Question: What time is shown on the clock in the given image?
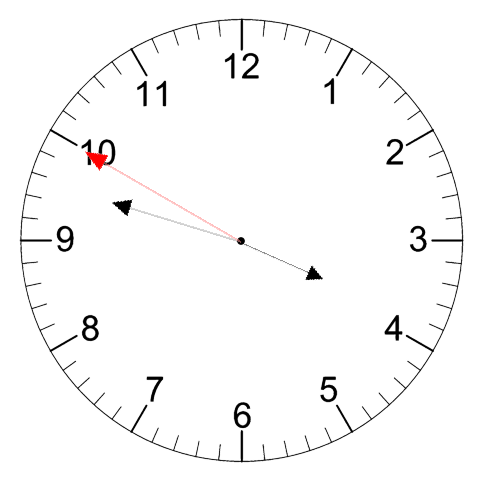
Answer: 03:47:50